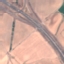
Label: Highway